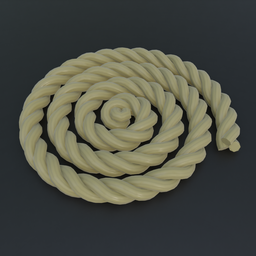
Label: tools